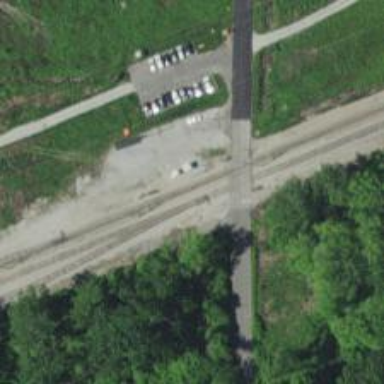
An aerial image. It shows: Railroad crossover.